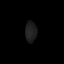
Tissue: lung
Cell type: Epithelial cells
Senescence score: 0.1404
Nuclear area (px): 233
Mean DAPI intensity: 30.558